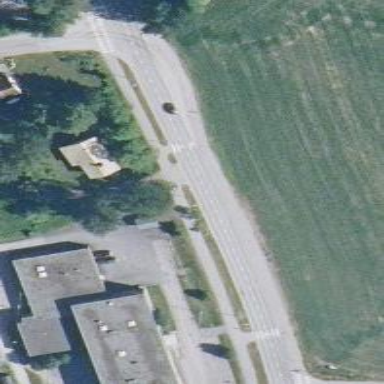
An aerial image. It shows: Zebra crossing on asphalt cycleway.